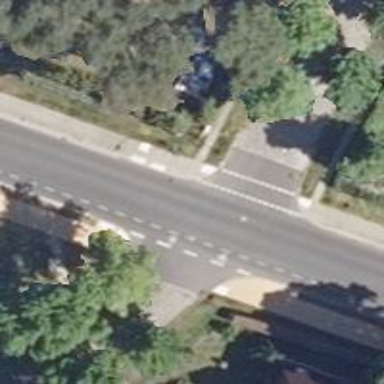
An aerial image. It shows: Uncontrolled crossing along footway.